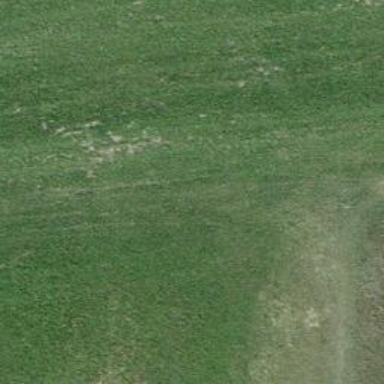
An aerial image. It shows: Grass path.